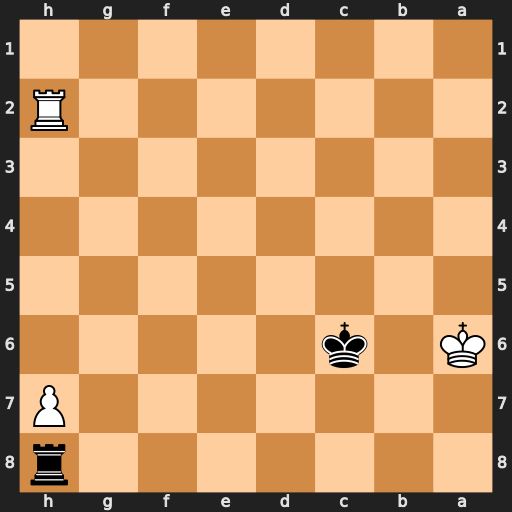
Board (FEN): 7r/7P/K1k5/8/8/8/7R/8
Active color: b
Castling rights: -
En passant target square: -
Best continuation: Ra8#